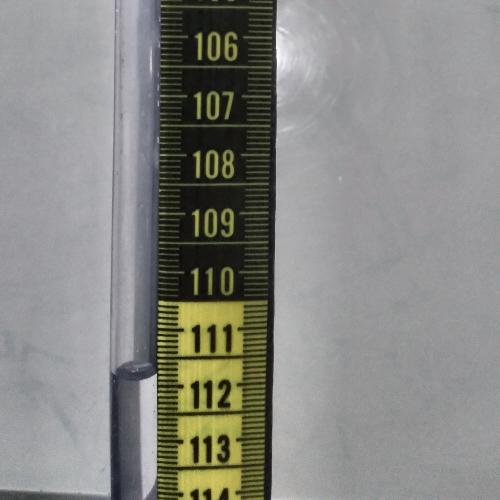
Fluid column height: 111.3 cm